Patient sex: M
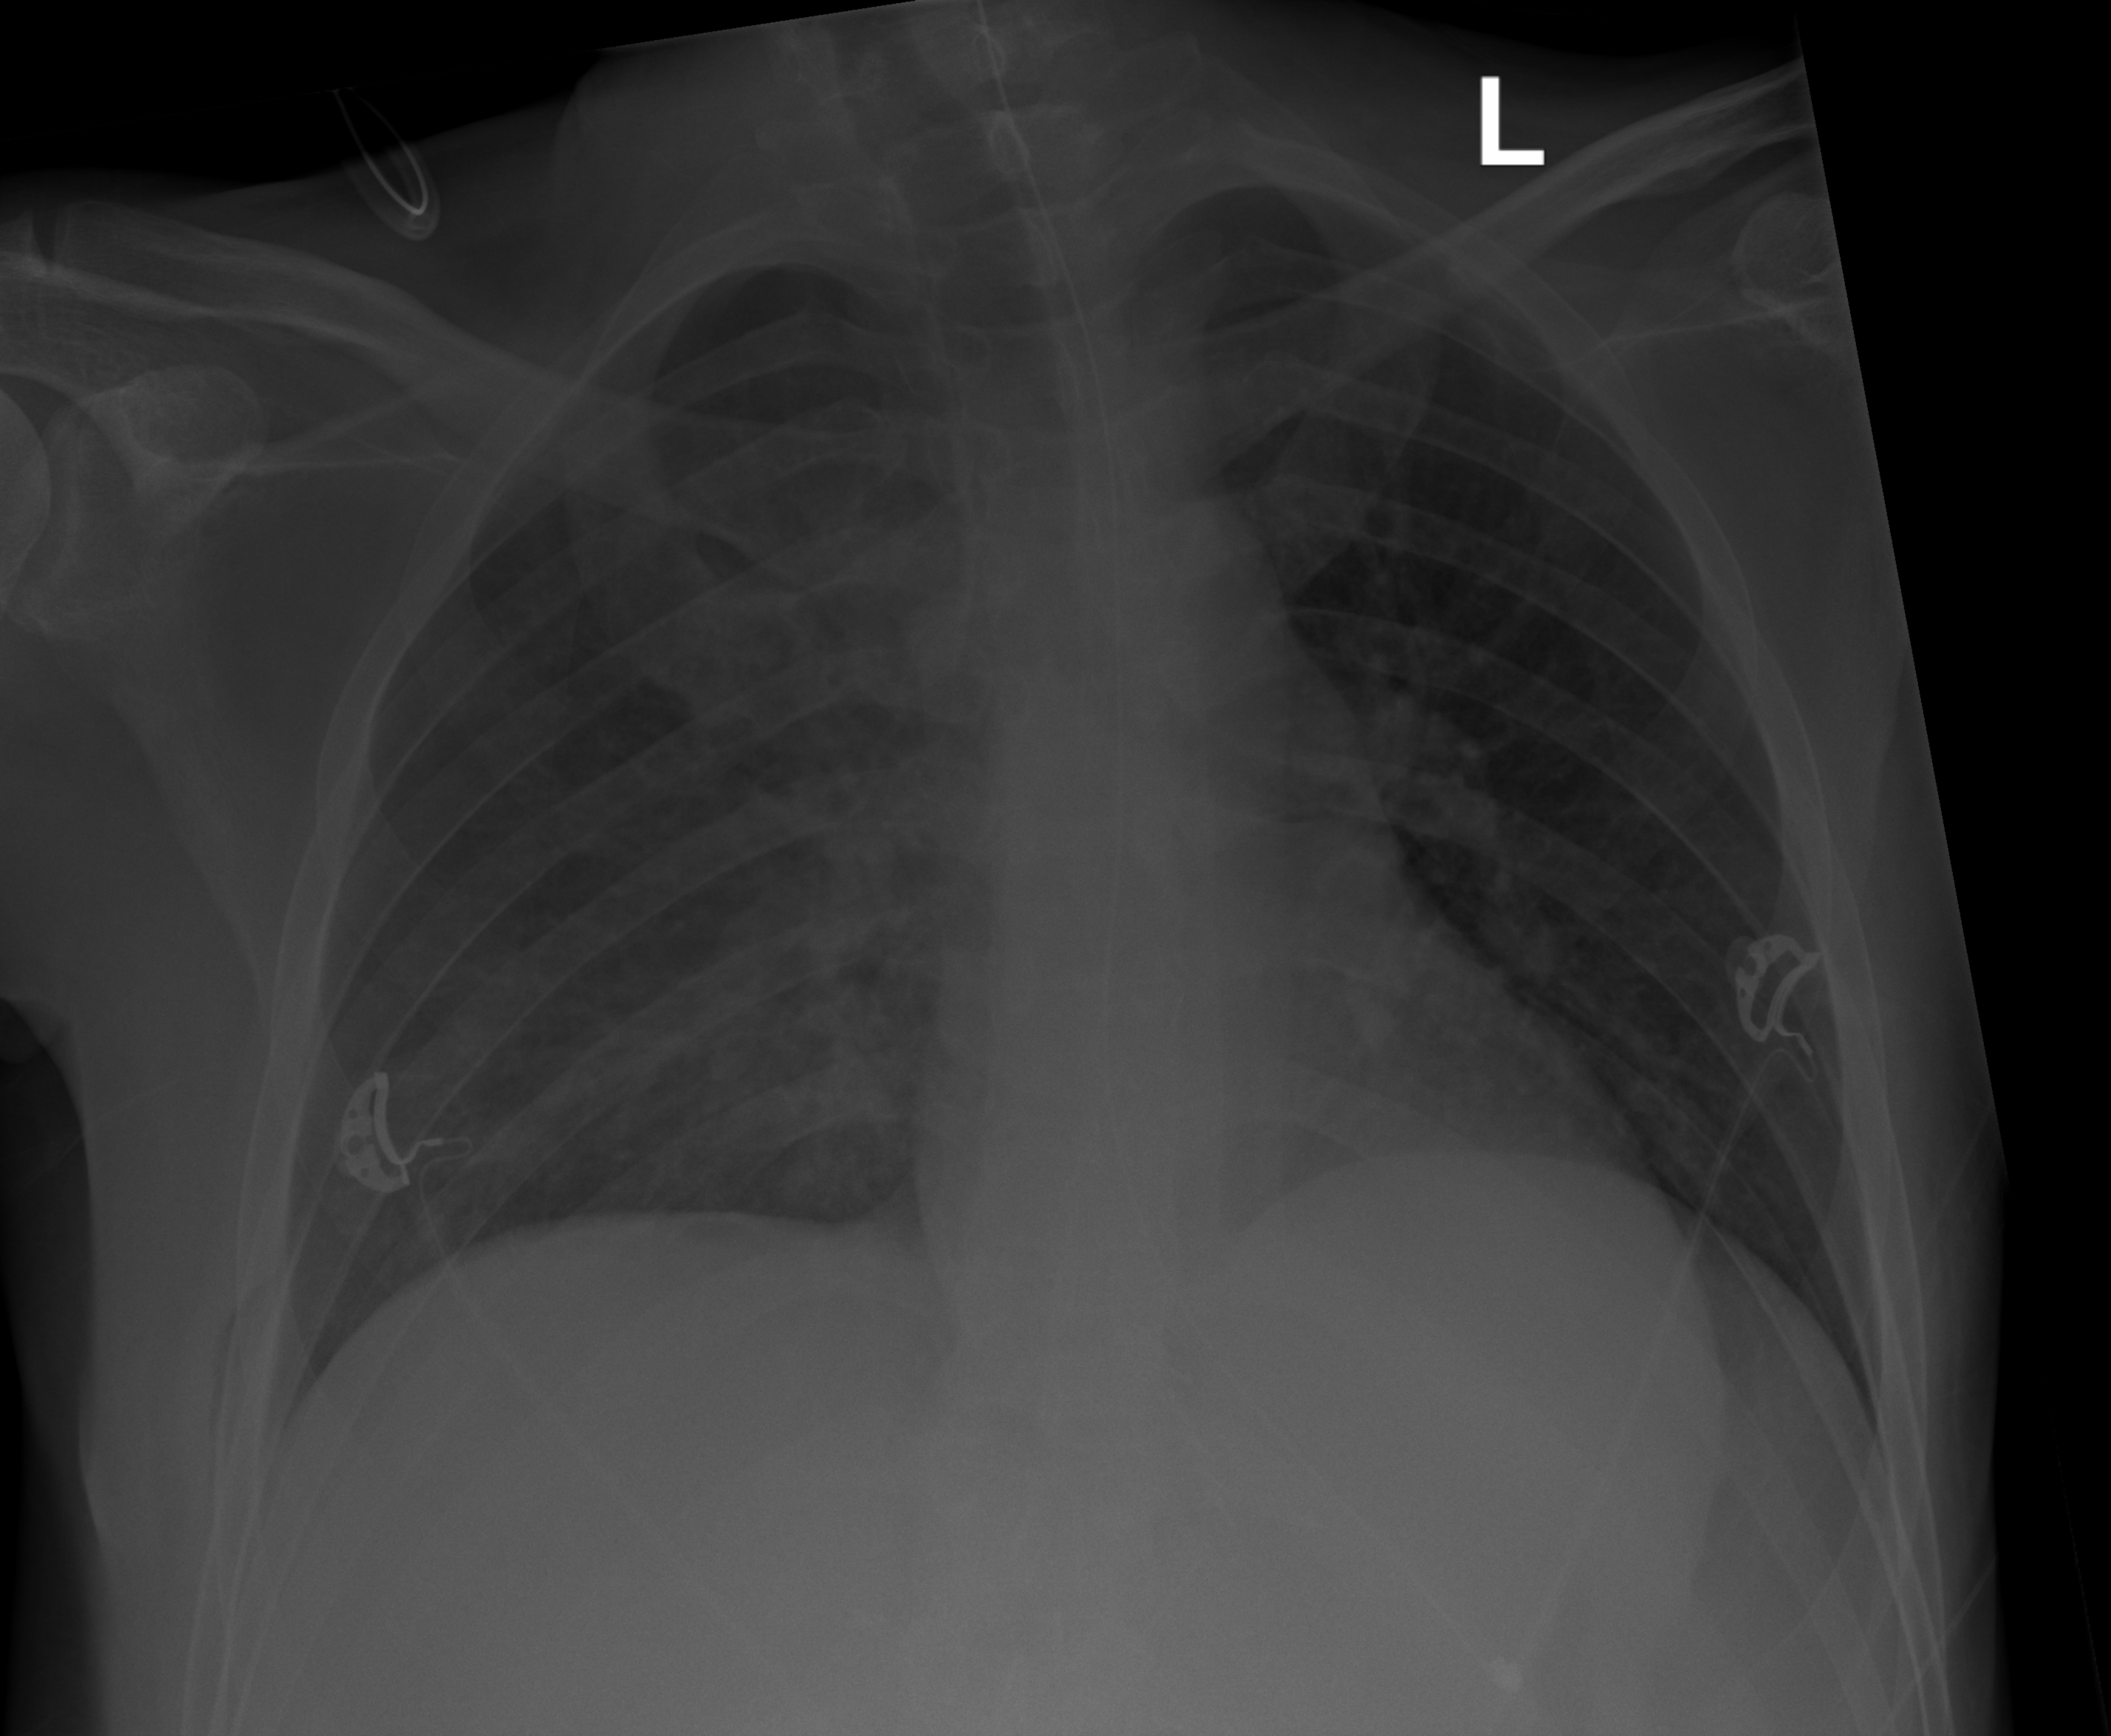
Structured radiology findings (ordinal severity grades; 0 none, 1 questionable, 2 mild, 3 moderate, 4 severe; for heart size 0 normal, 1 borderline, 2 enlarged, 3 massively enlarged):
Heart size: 0
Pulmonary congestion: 0
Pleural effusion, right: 0
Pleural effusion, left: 0
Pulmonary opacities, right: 0
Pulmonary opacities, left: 0
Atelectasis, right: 2
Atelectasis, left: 0